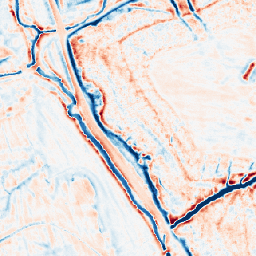
Category: edge_preserving
Decomposition family: bilateral
Decomposition parameters: d: 15
sigma_color: 100
sigma_space: 150
Upsampling method: area
Upsampling parameters: scale: 4
Upsampling scale: 4